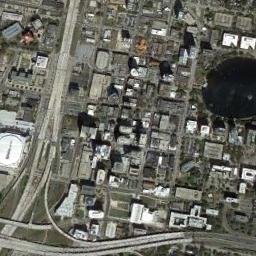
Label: commercial_area